Interaction volume radius: 5 \u00c5
Interaction volume height: 15 \u00c5
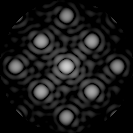
Disorder parameter: 0.06716